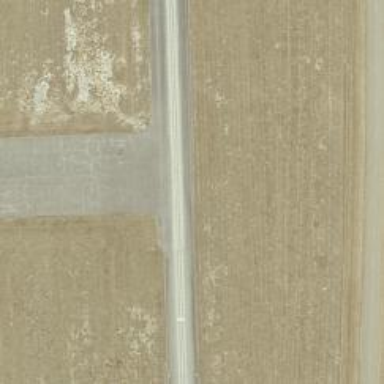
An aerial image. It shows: Asphalt runway at the airport.